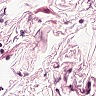
Metastatic tissue present: no